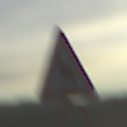
Verkehrszeichen: DoppelkurveZunaechstLinks
Zusatzzeichen unten: Geschwindigkeit10
Umgebung: Outdoor, Nature
Tageszeit: SunriseSunset
Wetter: PartlyCloudy
Licht: Natural
Jahreszeit: NotSpecified
Kontrast: HighContrast